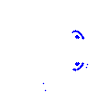
Particle: pion